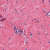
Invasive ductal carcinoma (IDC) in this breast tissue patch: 0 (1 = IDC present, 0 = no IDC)